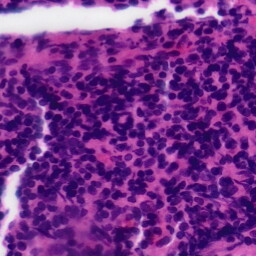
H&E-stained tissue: Tonsil